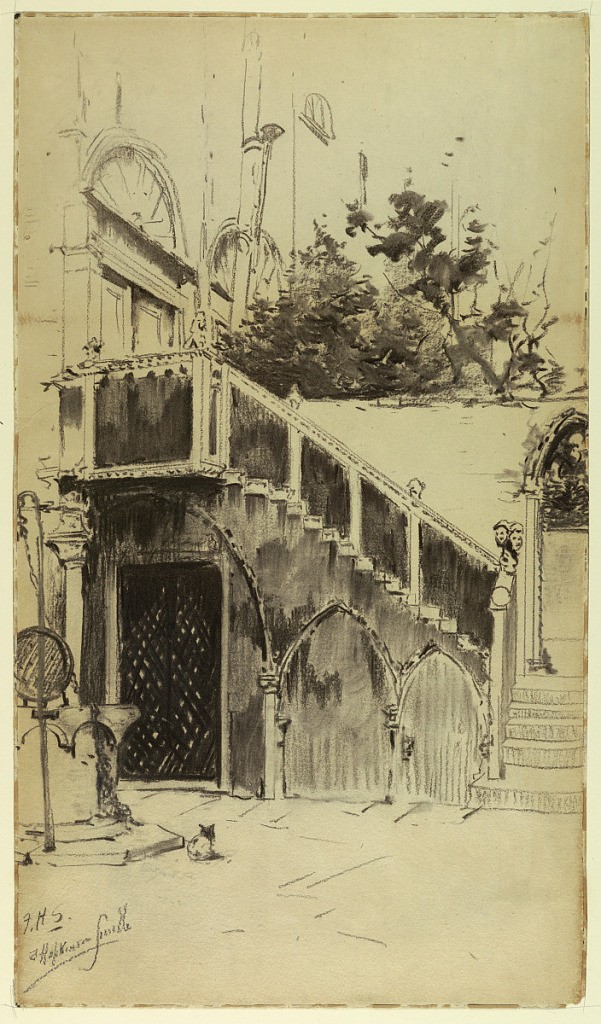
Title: The Grand Staircase, Palazzo Contarini
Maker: Francis Hopkinson Smith, American, 1838–1915
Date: ca. 1890
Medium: Charcoal, brush and wash on paper
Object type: Drawing
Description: View of the staircase with the garden wall in the background. A part of the wall is shown in the left foreground